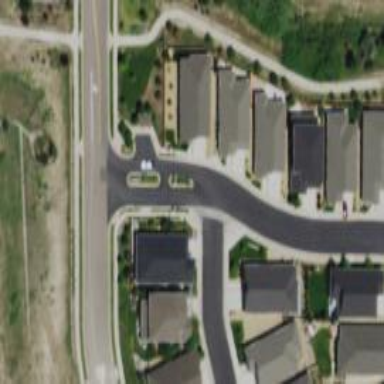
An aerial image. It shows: Residential road.